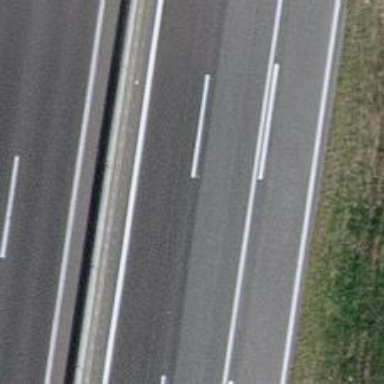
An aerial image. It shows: Asphalt motorway.